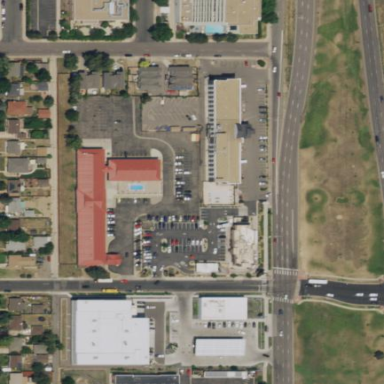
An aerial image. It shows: Commercial area.